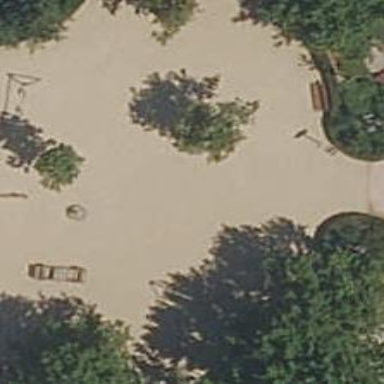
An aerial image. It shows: Playground area for leisure land.